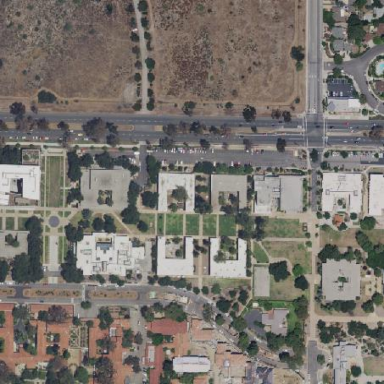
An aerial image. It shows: University.